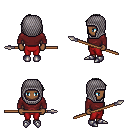
a pixel art fantasy rpg character, female body template, human, dark skin, maroon long-sleeve shirt, red pants, gray long mohawk hairstyle, chain hood, metal boots, spear, four views (front, back, left, right), 2x2 character sprite sheet, small pixel art, hard edges, no anti-aliasing